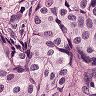
Metastatic tissue present: yes